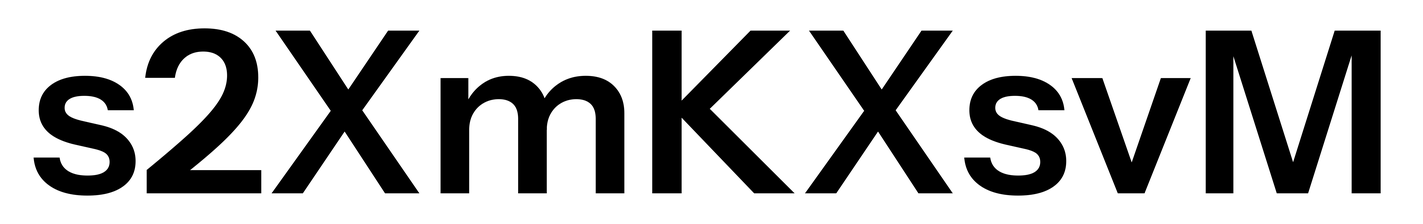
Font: InstrumentSans_SemiBold